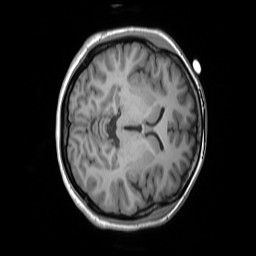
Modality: T1w
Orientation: axial
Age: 28
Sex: female
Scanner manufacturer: siemens
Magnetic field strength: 3 T
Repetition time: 1.55 s
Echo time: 0.00234 s